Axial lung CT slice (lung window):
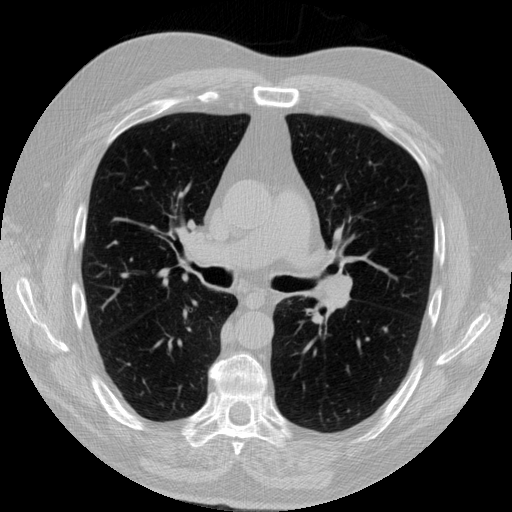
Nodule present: no